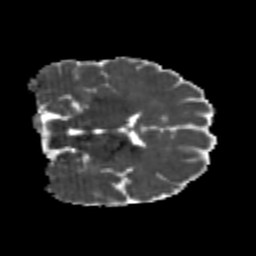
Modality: MD
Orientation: coronal
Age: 22
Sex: male
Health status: healthy
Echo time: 0.074 s